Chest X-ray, AP view. Patient: 58 years old, sex F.
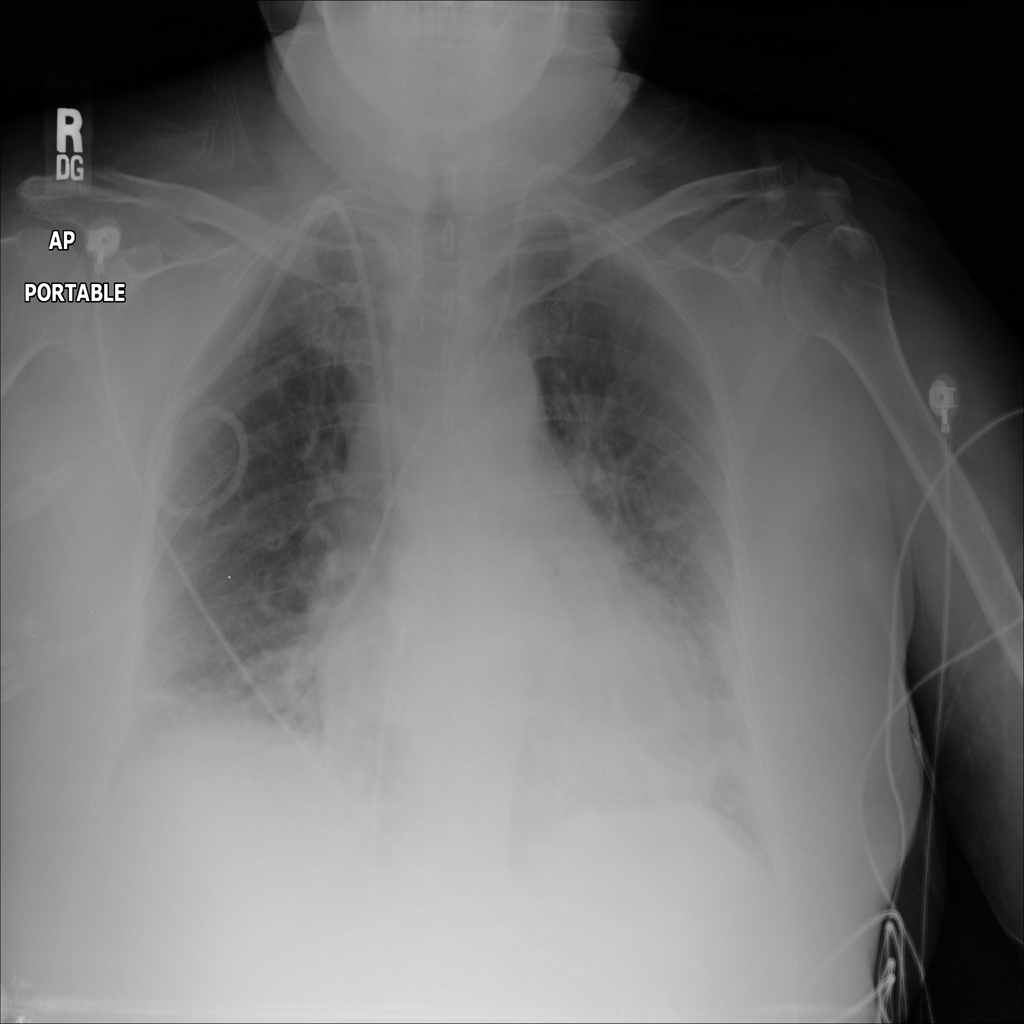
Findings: Effusion